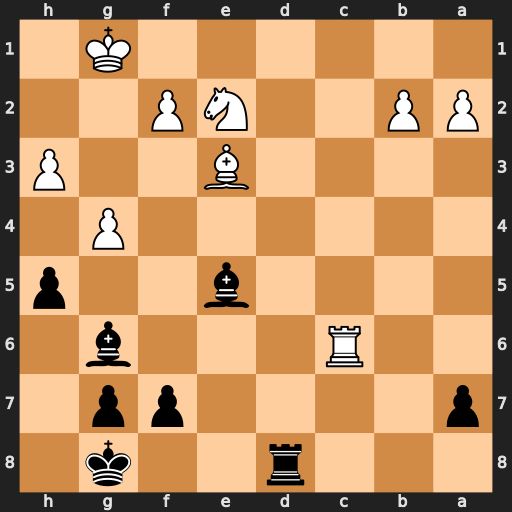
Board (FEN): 3r2k1/p4pp1/2R3b1/4b2p/6P1/4B2P/PP2NP2/6K1
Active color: b
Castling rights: -
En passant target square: -
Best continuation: Rd1+ Kg2 Be4+